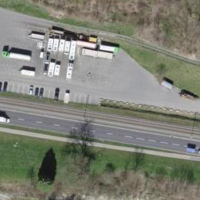
EUNIS habitat code: 55
Species observed at this site:
Prunus spinosa